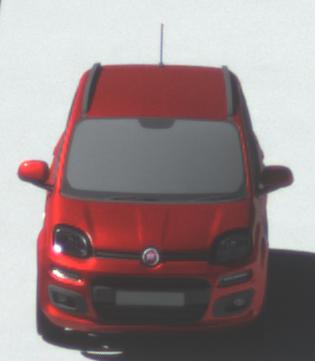
Make: Fiat
Model: Panda 1.2 8V
Detailed model: Panda (312)
Model produced from: 2013/02
Model produced until: 2013/12
Doors: 5
Color: red
Road condition: dry road
Daytime: midday
Contrast: high contrast